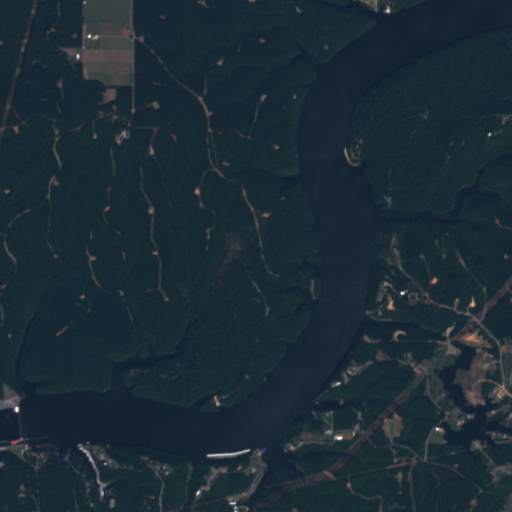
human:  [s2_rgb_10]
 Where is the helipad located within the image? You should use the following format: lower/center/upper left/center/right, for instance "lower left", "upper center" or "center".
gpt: The helipad is located in the lower left of the image.
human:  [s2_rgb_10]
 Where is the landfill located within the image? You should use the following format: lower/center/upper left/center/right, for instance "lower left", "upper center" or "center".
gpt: There is no landfill in the image.